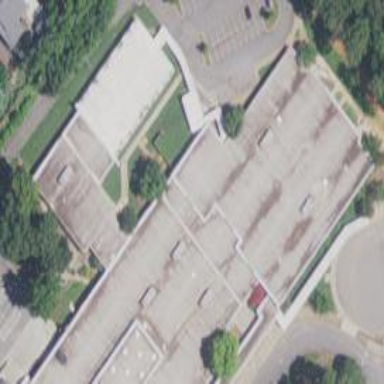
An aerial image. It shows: View of roof of building.